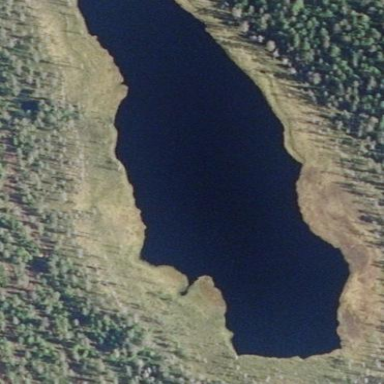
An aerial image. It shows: Pond surrounded by natural water.